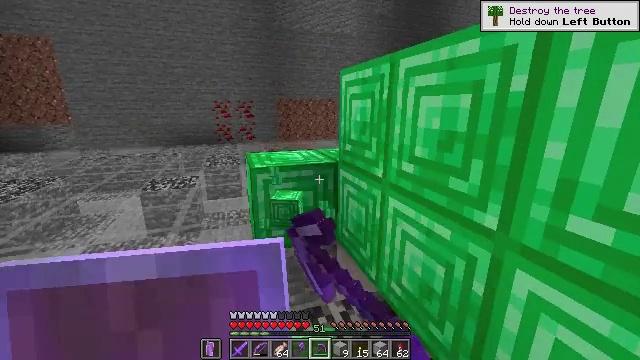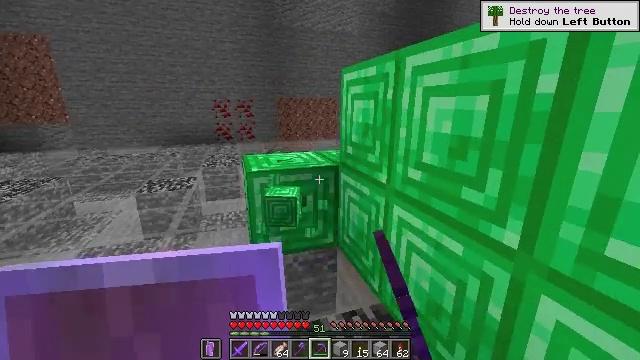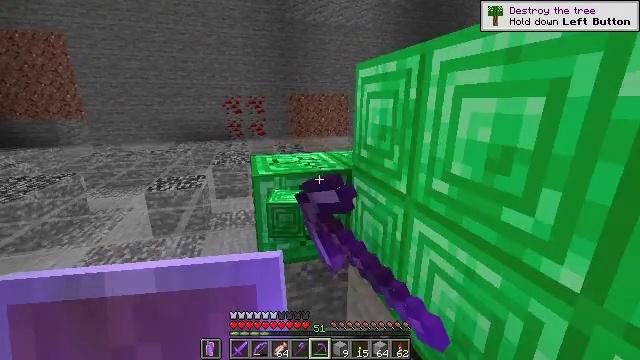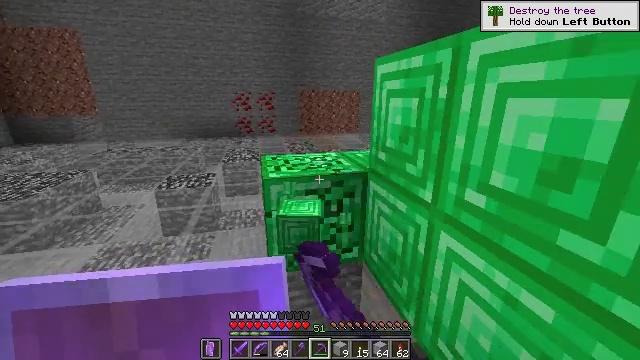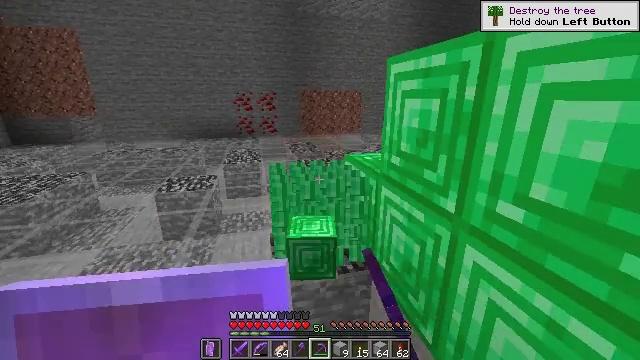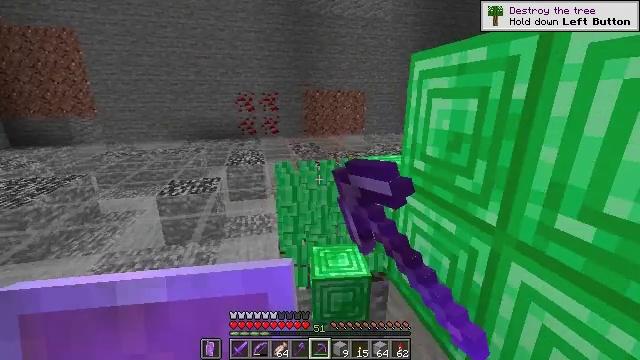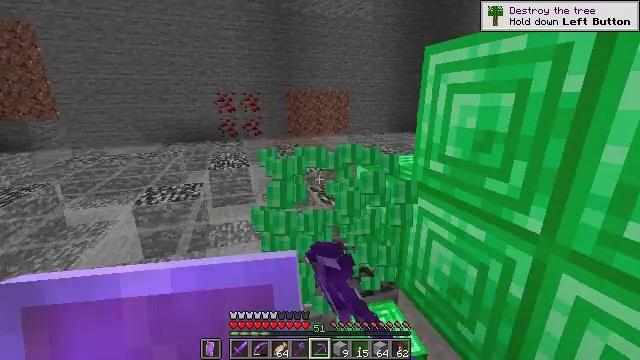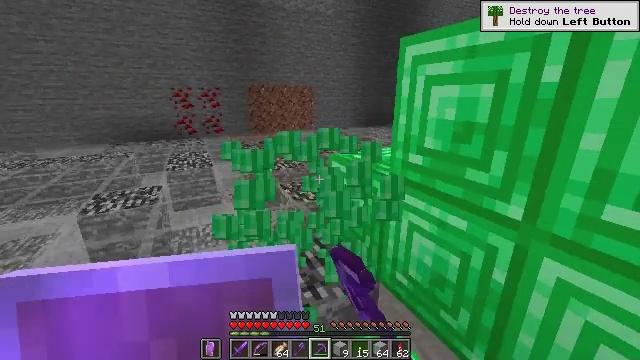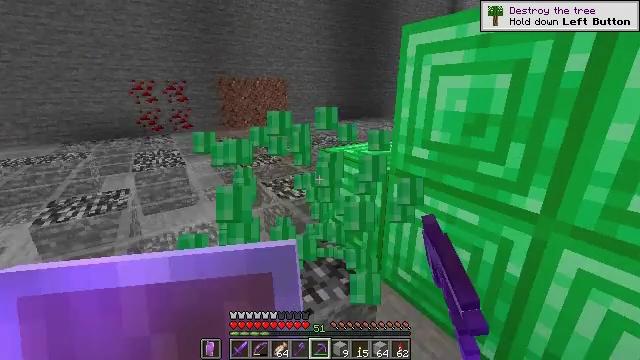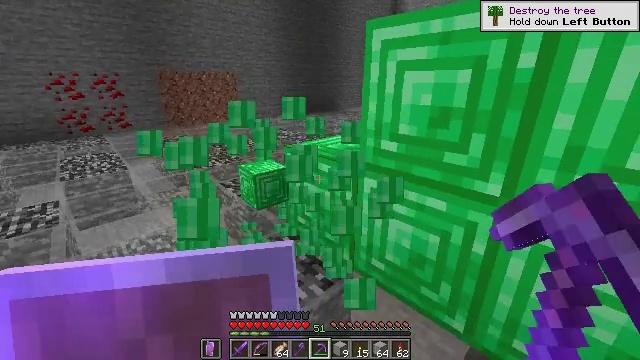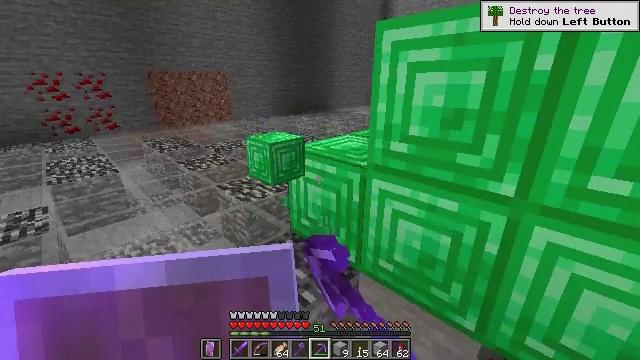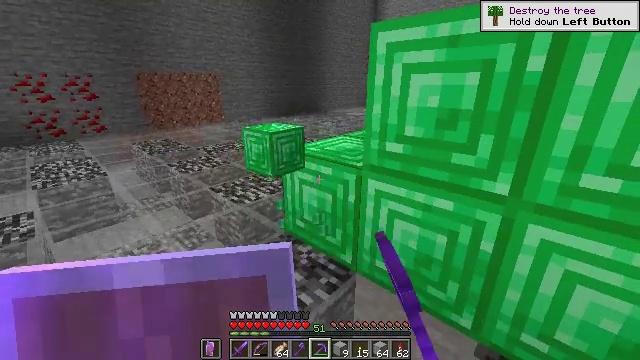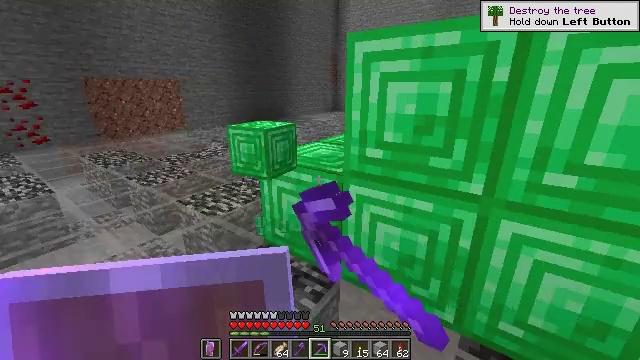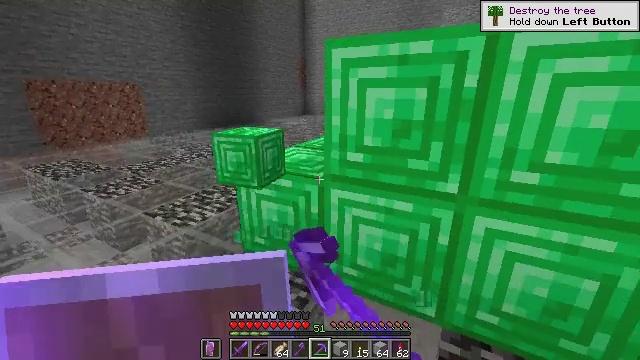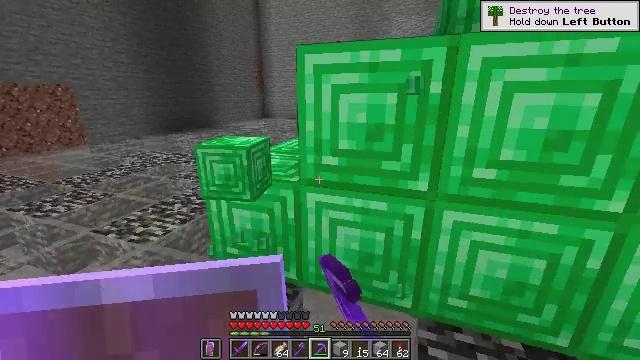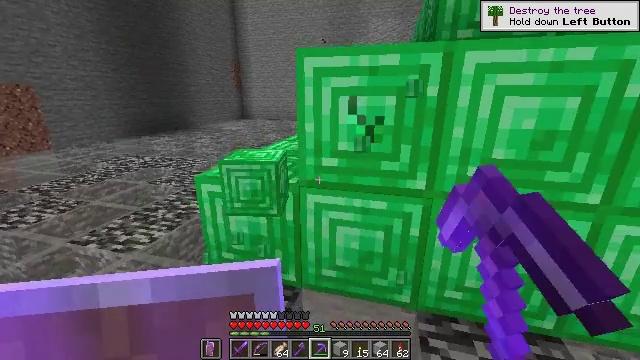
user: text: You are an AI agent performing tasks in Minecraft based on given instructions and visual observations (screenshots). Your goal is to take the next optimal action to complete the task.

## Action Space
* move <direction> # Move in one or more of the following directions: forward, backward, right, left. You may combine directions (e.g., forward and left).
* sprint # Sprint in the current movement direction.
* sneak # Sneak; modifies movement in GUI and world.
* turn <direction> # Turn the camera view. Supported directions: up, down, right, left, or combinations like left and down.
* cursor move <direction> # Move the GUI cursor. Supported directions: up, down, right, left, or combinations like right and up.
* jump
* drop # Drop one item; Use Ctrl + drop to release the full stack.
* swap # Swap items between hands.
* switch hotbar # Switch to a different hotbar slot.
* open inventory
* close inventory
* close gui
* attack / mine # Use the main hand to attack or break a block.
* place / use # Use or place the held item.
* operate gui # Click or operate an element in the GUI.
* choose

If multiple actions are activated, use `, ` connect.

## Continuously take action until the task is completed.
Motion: motion action
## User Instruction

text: Attack the emerald block with a tool.
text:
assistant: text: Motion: move forward, attack / mine
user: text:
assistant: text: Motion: move forward, turn left, attack / mine
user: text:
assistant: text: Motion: move forward and move left, turn left, attack / mine
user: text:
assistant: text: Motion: move forward and move left, attack / mine
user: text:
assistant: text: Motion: move forward and move left, attack / mine
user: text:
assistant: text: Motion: move forward and move left, turn right, attack / mine
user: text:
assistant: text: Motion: move forward and move left, turn right and down, attack / mine
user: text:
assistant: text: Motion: move left, turn right and down, attack / mine
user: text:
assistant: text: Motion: turn right and down, attack / mine
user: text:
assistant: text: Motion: turn right, attack / mine
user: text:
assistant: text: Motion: turn right, attack / mine
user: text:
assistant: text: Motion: move left, turn right and up, attack / mine
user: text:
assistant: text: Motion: move left, turn right, attack / mine
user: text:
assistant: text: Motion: move left, turn right, attack / mine
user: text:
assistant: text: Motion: move left, turn right, attack / mine
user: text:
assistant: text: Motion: attack / mine
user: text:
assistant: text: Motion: attack / mine
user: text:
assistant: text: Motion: attack / mine
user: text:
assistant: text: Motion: attack / mine
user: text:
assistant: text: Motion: attack / mine
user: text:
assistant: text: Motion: turn right, attack / mine
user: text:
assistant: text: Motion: turn right and up, attack / mine
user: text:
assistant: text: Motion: turn right and up, attack / mine
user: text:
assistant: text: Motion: attack / mine
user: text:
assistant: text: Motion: attack / mine
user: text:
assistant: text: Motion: attack / mine
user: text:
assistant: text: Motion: turn right and up, attack / mine
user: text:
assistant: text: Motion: turn right and up, attack / mine
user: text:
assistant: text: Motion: attack / mine
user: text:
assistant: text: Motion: attack / mine